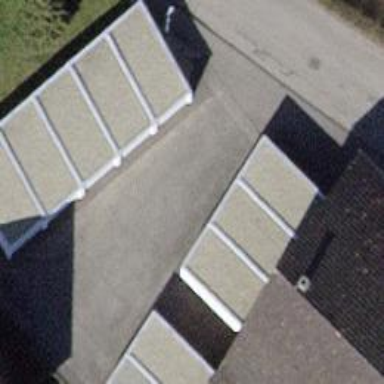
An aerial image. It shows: Group of garages.